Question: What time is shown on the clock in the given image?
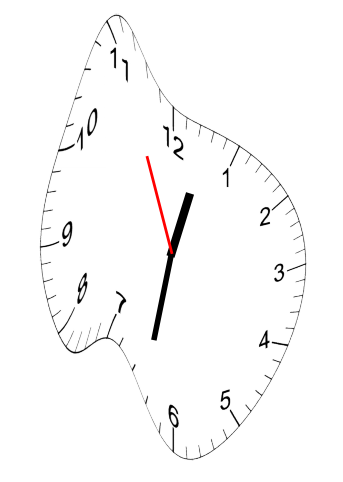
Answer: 12:31:56